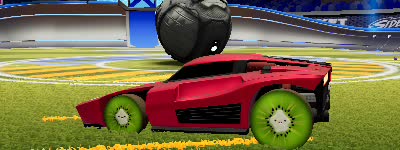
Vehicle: breakout